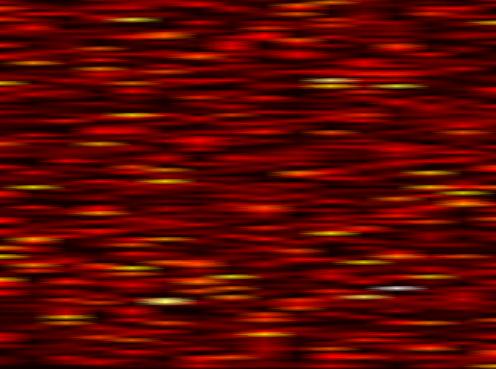
Label: WOLA